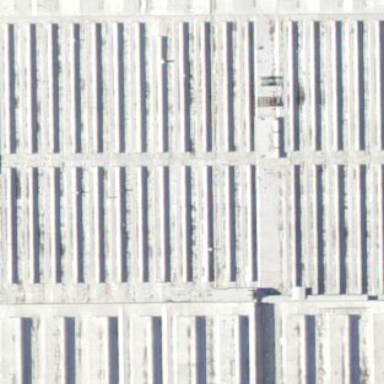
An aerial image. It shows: Industrial building.